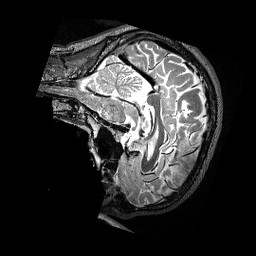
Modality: T2w
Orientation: sagittal
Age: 31
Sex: male
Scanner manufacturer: siemens
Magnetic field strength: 3 T
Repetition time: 3.2 s
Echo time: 0.479 s